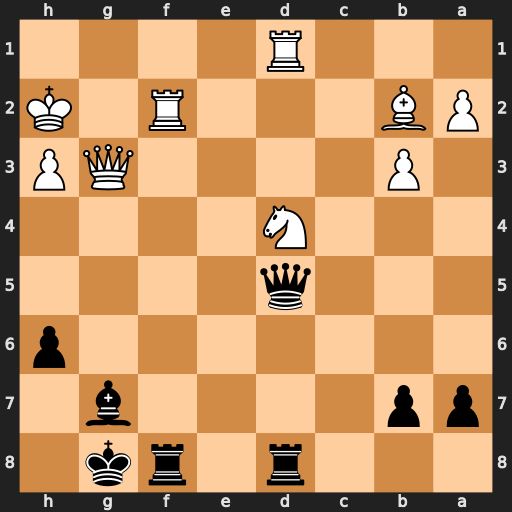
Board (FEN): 3r1rk1/pp4b1/7p/3q4/3N4/1P4QP/PB3R1K/3R4
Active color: b
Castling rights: -
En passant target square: -
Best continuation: Rxf2+ Qxf2 Be5+ Kg1 Rd7